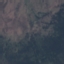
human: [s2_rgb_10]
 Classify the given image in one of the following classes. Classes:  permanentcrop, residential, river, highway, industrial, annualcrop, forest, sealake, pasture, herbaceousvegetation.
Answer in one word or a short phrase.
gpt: HerbaceousVegetation